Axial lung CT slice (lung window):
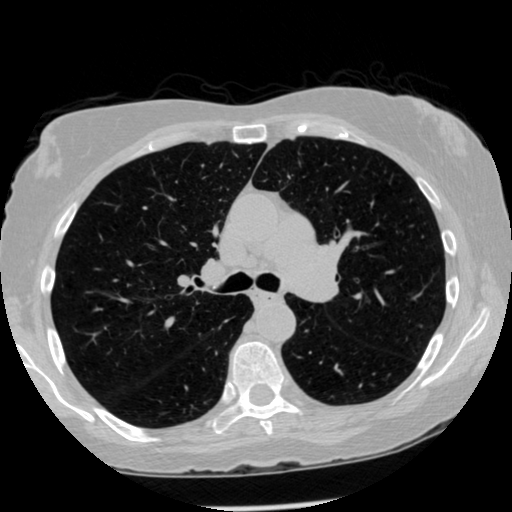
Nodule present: no